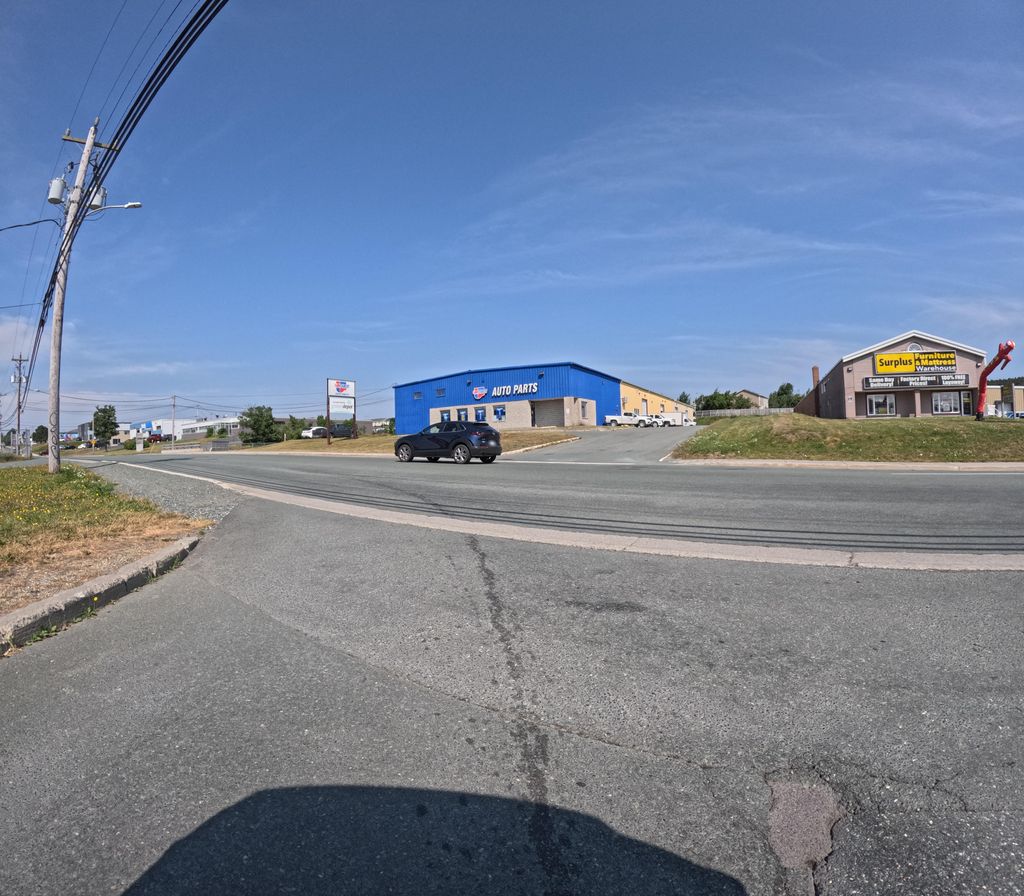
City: st_johns